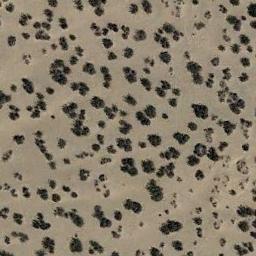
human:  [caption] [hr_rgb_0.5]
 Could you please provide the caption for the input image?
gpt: Chaparral is evenly distributed on the sand .

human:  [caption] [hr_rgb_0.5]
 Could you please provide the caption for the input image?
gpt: There is a path and scattered trees in the jungle .

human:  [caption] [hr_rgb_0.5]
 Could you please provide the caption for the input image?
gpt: Some disconnected green chaparrals grow in the desert .

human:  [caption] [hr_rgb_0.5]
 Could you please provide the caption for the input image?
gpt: The chaparral is consist of some bushes on the desert .

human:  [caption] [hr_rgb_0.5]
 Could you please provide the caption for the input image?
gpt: The chaparral is scattered and sparse .